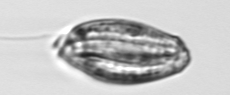
Label: Katodinium_or_Torodinium